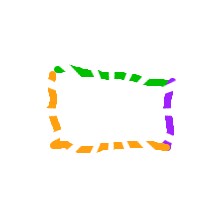
Shape: rectangle